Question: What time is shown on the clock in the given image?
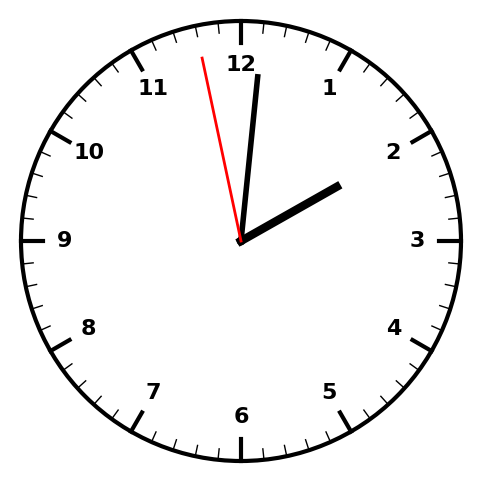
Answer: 02:00:58